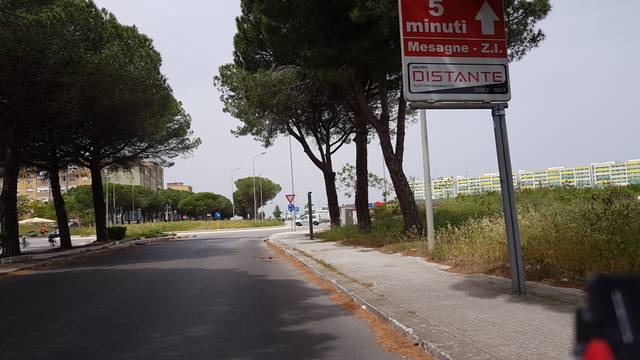
Region: Italy
Coordinates: 40.621, 17.919